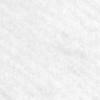
Label: no_change